Field crop: maize
Growth stage: 2
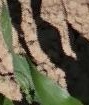
Species: maize